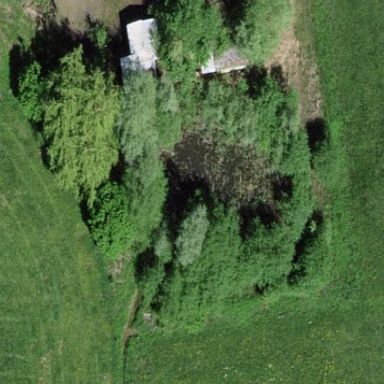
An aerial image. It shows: Pond with natural water.